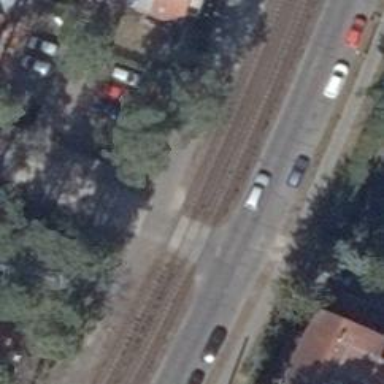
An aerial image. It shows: Tram level crossing on railway.